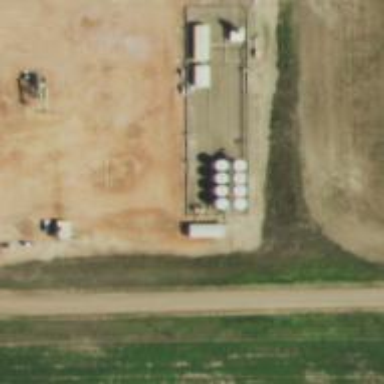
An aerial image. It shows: Storage tank that is man-made.